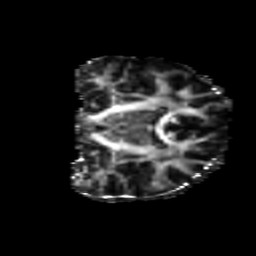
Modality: FA
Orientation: coronal
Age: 15
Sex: female
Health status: ill
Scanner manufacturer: ge
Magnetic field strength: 3 T
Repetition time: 7.5 s
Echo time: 0.079 s